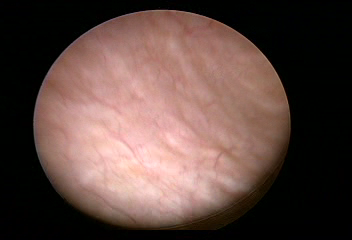
Modality: WLC
Class: Normal mucosa
Bladder cancer association: No